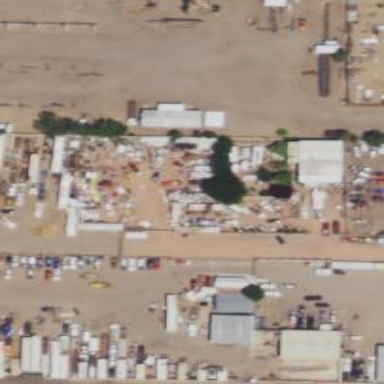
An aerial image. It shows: Scrap yard located in industrial area.